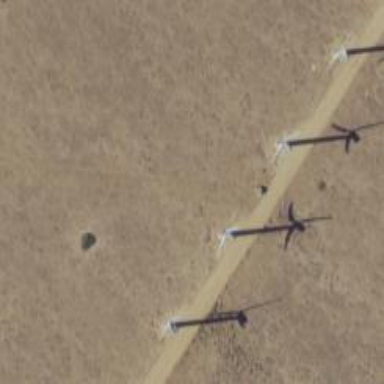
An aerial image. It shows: Wind power generator utilizing wind turbines.